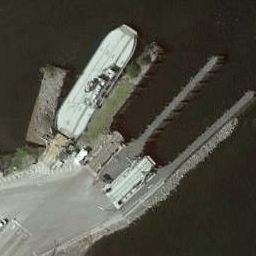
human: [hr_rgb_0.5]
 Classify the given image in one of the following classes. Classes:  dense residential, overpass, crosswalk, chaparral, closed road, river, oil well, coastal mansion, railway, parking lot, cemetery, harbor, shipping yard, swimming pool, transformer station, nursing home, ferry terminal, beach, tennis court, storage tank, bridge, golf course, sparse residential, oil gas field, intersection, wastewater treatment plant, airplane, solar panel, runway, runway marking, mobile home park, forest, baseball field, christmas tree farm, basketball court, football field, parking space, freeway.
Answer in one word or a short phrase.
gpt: ferry terminal